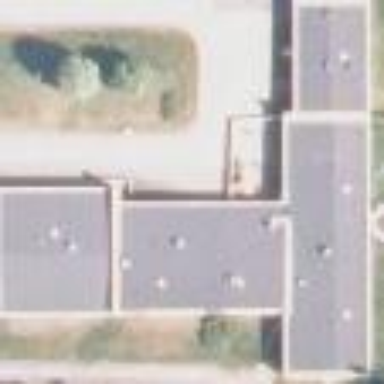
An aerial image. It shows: Public building.